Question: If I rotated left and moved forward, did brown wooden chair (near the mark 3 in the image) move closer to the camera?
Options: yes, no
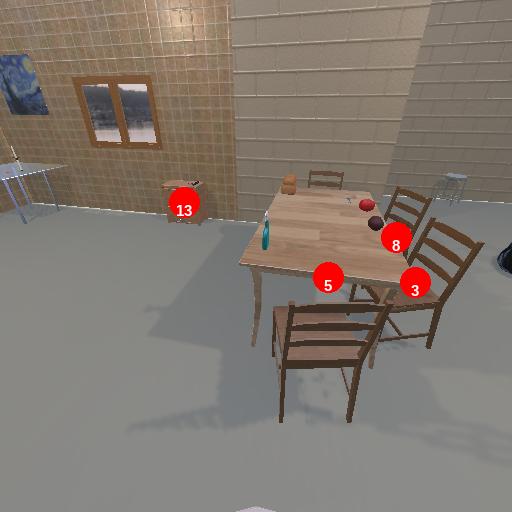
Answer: yes